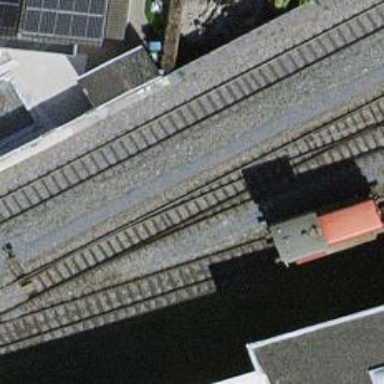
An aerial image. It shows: Railway switch.